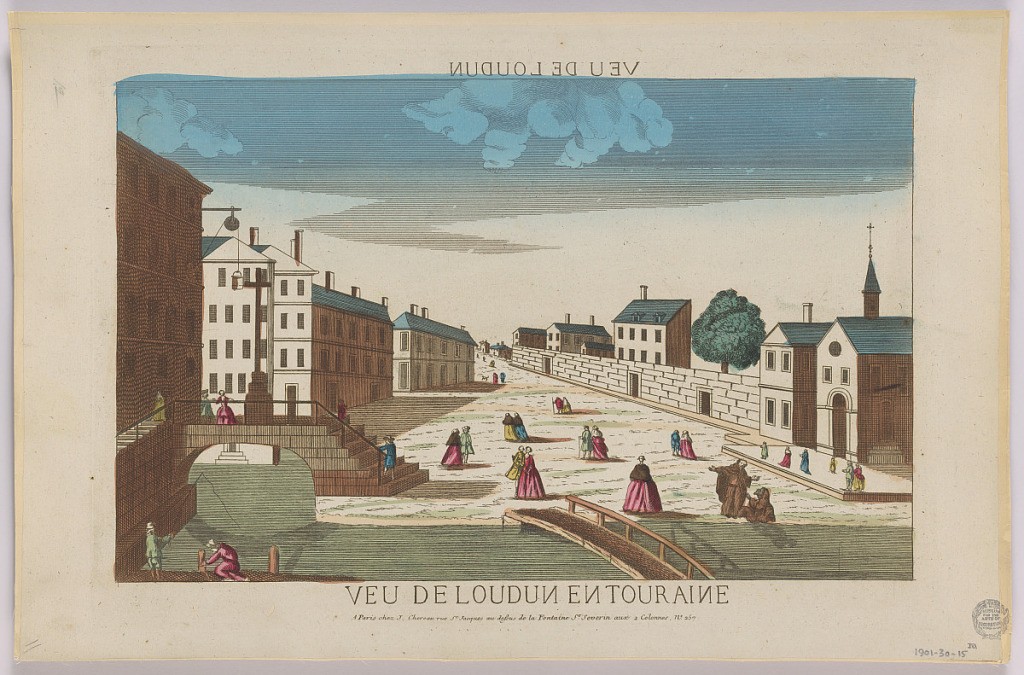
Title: Peep-show, Veu de Londun en Touraine
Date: ca. 1750
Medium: Engraving in ink with washes of watercolor on paper, mounted on scrapbook page
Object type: Print
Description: Peep-show print